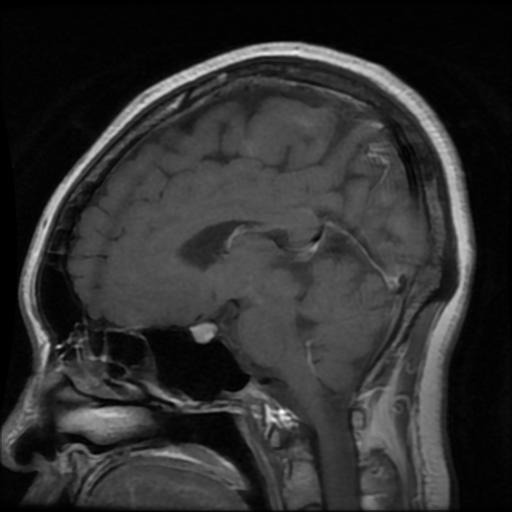
Label: pituitary